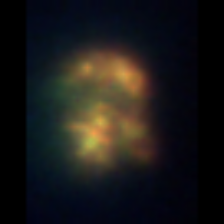
Taxon: Unknown_detritus
Group: Unknown